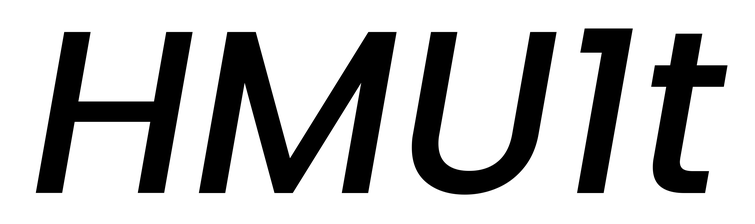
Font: Poppins-MediumItalic